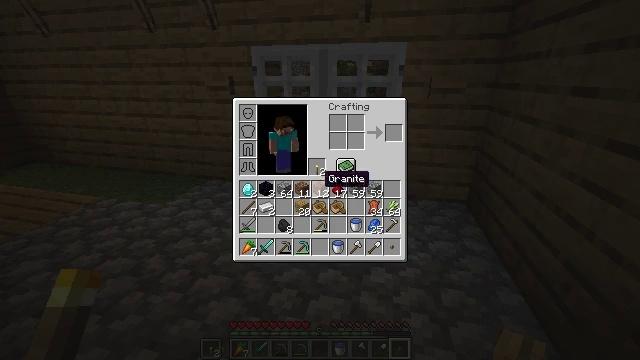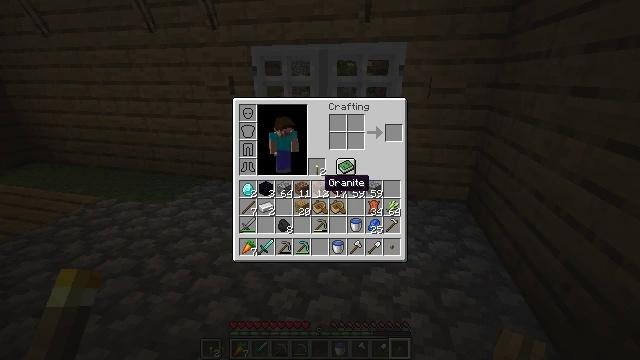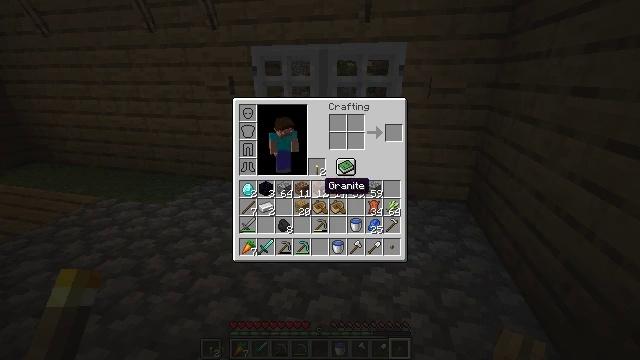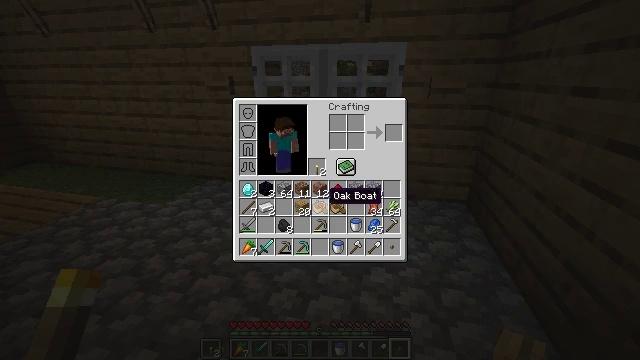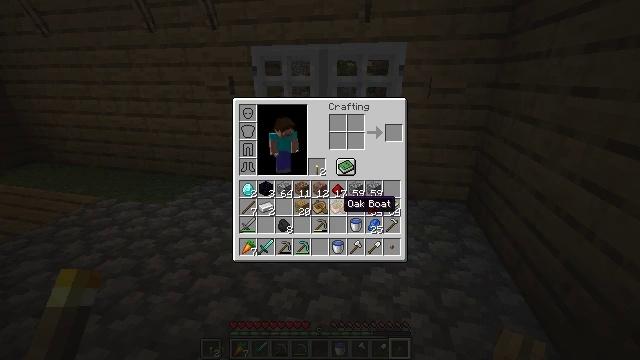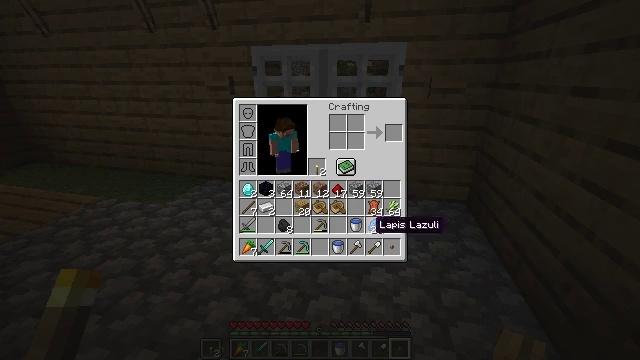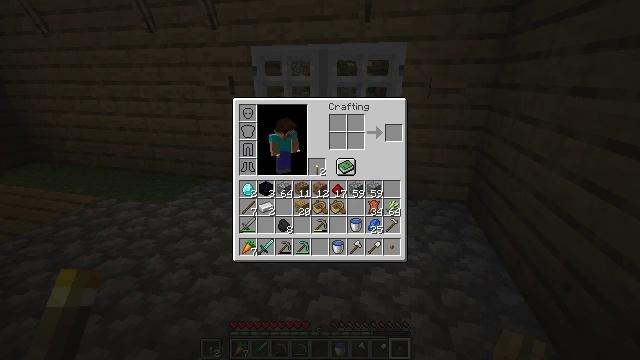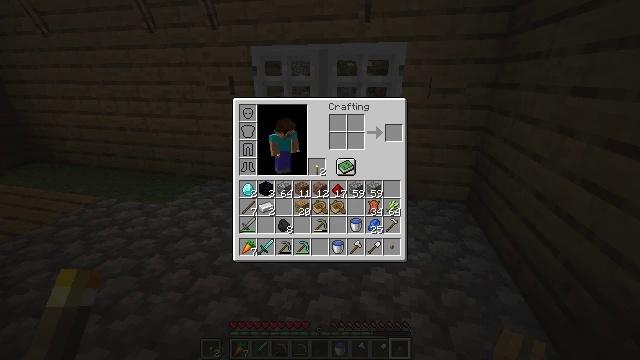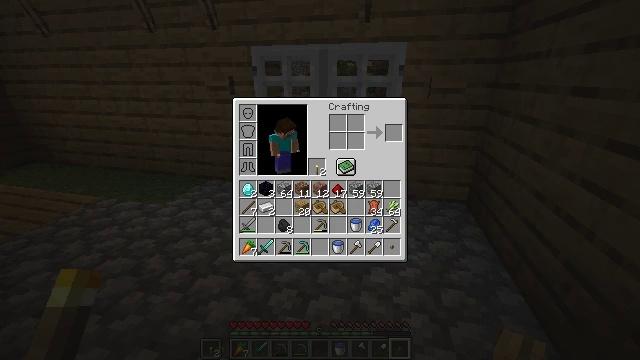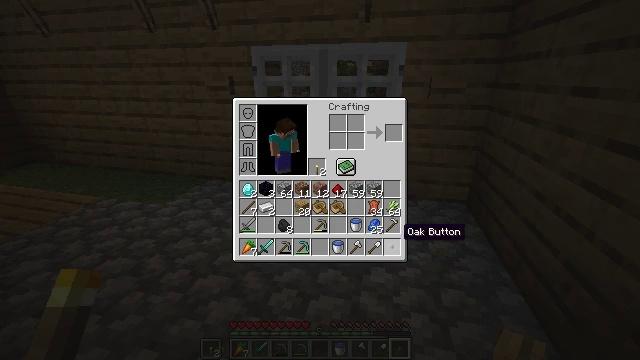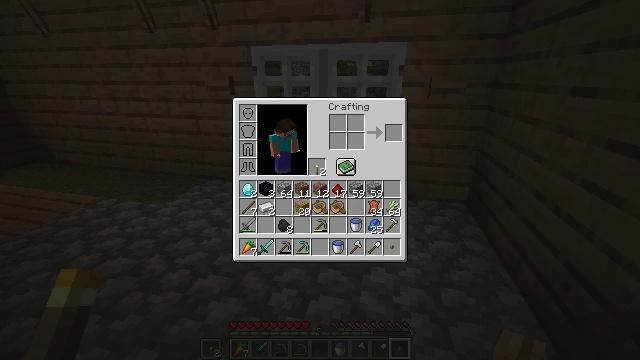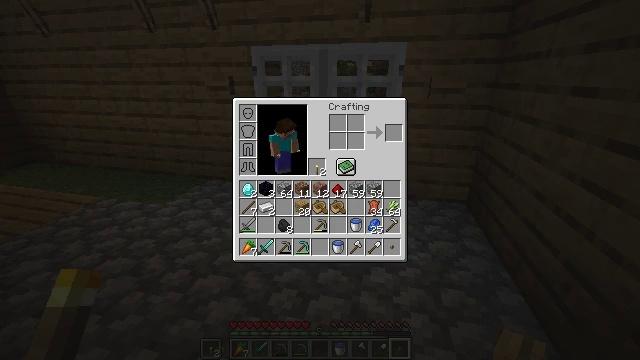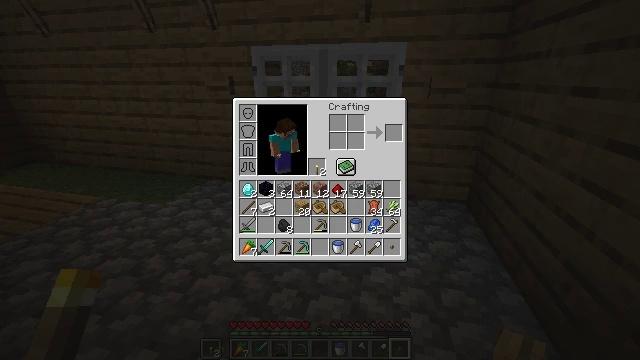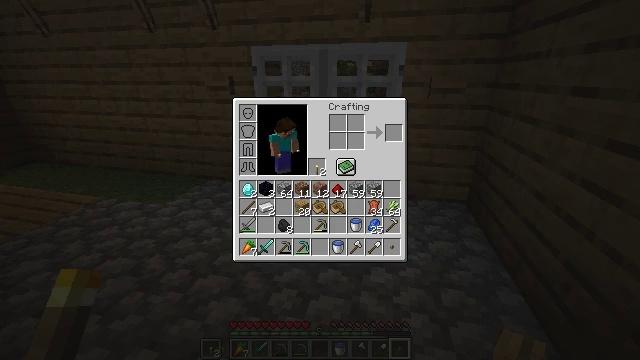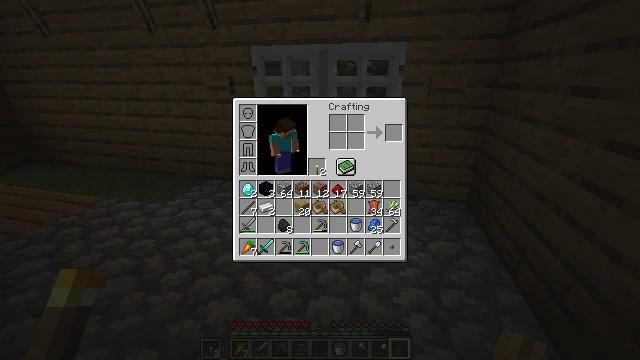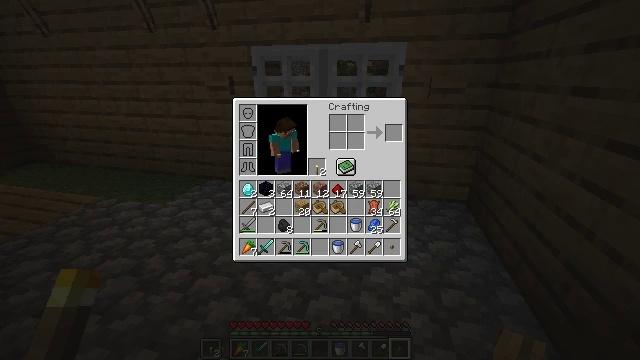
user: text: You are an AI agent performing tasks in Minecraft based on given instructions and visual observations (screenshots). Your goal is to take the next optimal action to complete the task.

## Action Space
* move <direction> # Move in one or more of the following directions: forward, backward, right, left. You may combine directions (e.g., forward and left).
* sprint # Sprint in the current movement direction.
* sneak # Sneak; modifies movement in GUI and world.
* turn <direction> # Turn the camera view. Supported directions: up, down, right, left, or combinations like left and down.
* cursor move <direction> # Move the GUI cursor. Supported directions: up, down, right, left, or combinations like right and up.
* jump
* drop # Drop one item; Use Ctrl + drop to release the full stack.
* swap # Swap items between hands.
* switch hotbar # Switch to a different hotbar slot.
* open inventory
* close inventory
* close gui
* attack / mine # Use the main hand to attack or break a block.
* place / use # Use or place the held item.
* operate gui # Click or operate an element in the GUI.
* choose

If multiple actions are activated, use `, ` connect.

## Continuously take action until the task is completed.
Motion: motion action
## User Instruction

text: Harvest the mature beetroots.
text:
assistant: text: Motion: no_op
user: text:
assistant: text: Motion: no_op
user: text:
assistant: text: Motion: cursor move down
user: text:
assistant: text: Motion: cursor move right and down
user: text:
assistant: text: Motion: cursor move right and down
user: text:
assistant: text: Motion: no_op
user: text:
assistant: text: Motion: no_op
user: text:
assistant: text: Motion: no_op
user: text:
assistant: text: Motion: cursor move right
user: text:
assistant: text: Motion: cursor move right
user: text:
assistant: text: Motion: no_op
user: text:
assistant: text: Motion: cursor move up
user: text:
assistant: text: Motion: no_op
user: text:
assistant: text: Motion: no_op
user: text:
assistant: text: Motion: no_op
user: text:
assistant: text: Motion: no_op
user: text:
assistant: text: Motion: no_op
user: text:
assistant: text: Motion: no_op
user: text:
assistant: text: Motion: no_op
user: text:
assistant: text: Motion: no_op
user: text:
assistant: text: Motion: no_op
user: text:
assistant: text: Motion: no_op
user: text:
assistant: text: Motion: no_op
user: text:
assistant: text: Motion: operate gui
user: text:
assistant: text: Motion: operate gui
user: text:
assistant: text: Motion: operate gui
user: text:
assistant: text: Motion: cursor move left
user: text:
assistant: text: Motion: cursor move left and down
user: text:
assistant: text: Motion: cursor move left
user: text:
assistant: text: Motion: no_op